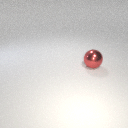
large red metal sphere